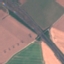
Land use / land cover class: Highway